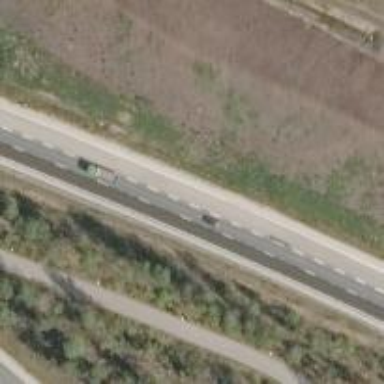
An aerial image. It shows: Asphalt trunk highway.